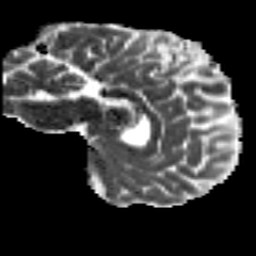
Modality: MD
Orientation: sagittal
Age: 32
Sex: male
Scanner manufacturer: siemens
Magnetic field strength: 3 T
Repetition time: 8.8 s
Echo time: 0.085 s